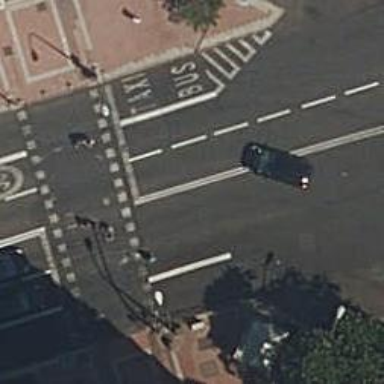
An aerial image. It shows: Road with traffic signals.